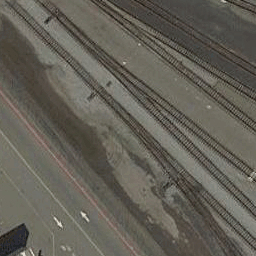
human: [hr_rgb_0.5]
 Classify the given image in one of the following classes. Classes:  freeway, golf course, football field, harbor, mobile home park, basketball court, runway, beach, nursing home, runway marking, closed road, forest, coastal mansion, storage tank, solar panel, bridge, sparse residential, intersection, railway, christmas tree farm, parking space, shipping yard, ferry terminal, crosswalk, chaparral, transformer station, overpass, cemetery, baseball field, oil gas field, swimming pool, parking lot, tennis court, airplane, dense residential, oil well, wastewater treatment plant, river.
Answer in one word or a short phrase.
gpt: railway